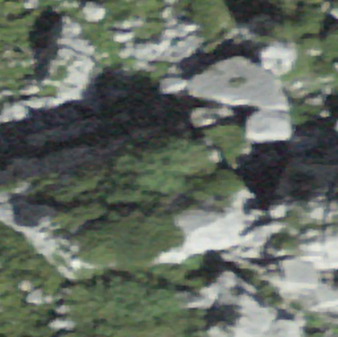
Label: bouldering_area